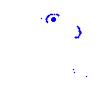
Particle: pion